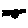
Label: line